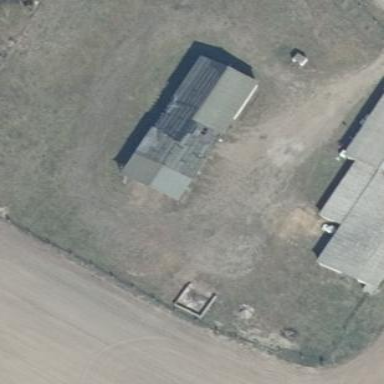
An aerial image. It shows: Farm auxiliary building.